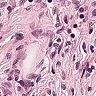
Metastatic tissue present: no